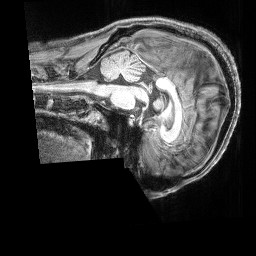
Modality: T1w
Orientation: sagittal
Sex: male
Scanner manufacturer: siemens
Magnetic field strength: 3 T
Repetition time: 2.53 s
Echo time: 0.00169 s